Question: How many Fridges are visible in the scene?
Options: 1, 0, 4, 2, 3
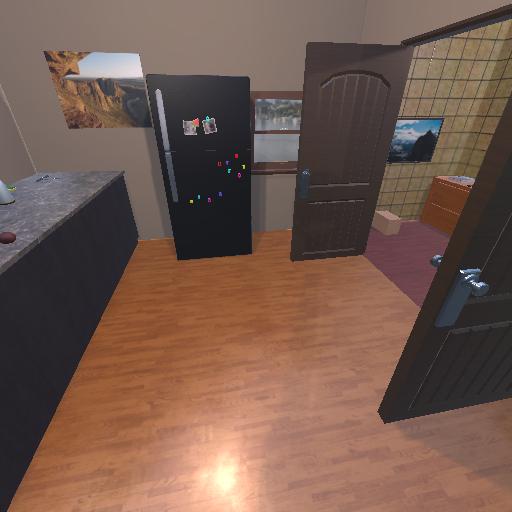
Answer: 1